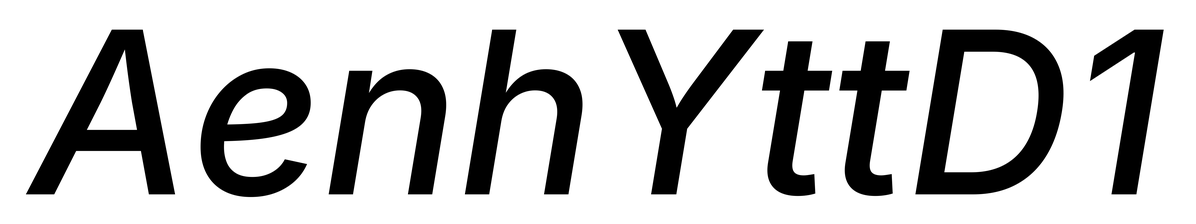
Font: Inter-Italic_Medium_Italic